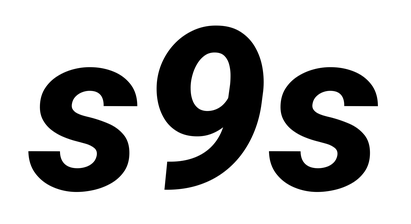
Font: Roboto-Italic_ExtraBold_Italic